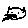
Label: cat